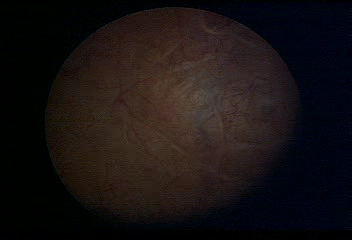
Modality: WLC
Class: Normal mucosa
Bladder cancer association: No